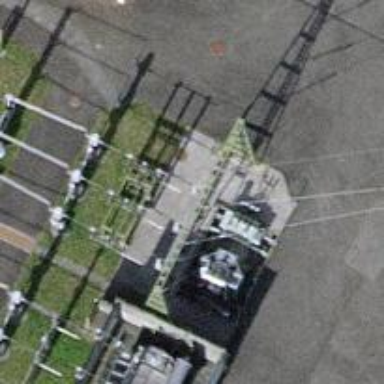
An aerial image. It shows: Power pole.